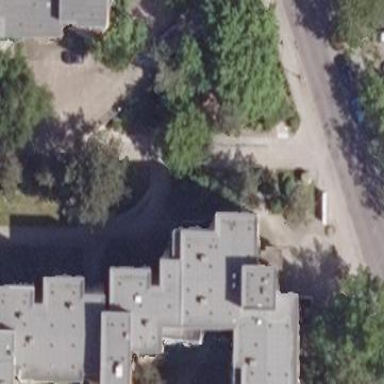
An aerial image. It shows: Building with apartments and flat roof.